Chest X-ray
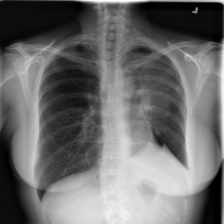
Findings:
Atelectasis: positive
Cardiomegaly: negative
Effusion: negative
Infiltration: negative
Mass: positive
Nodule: negative
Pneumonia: negative
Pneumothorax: negative
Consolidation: negative
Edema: negative
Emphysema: negative
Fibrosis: negative
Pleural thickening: negative
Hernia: negative